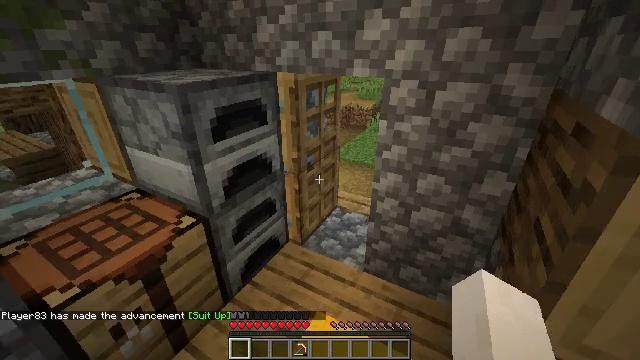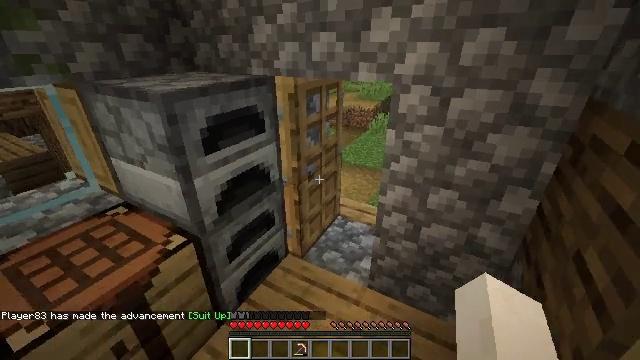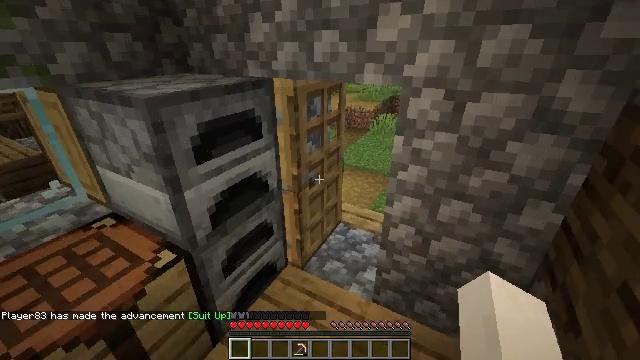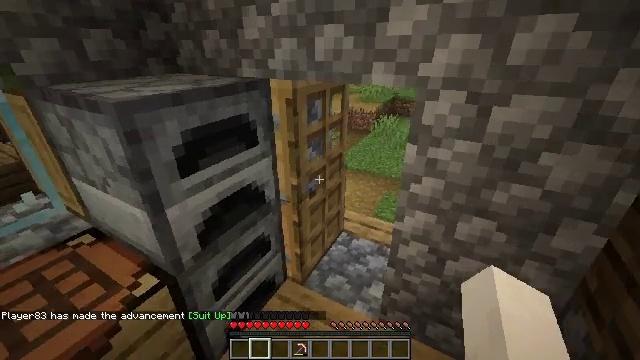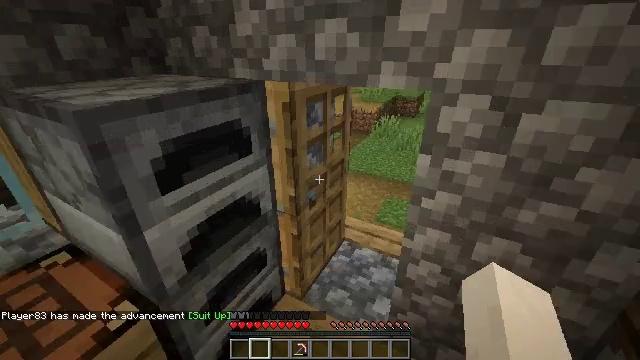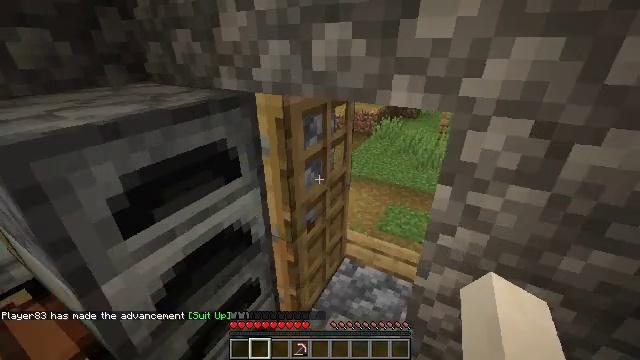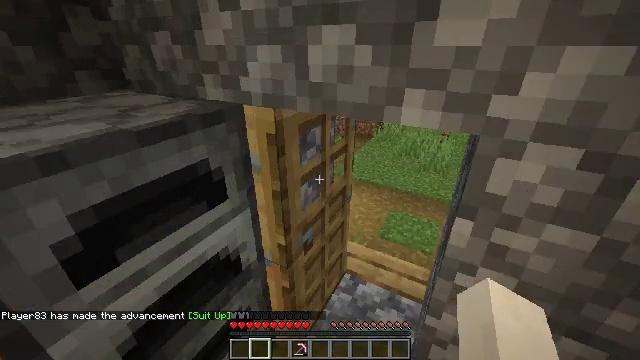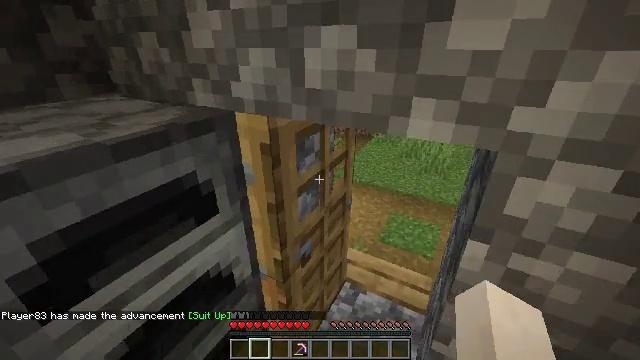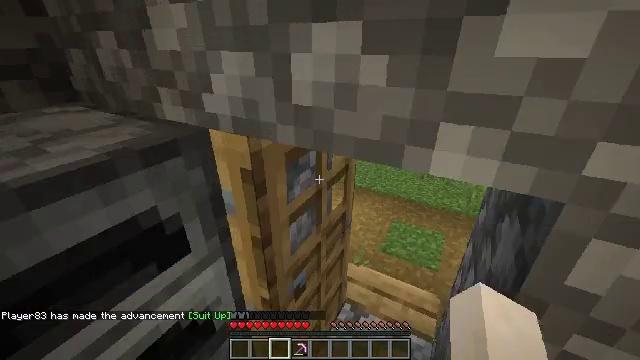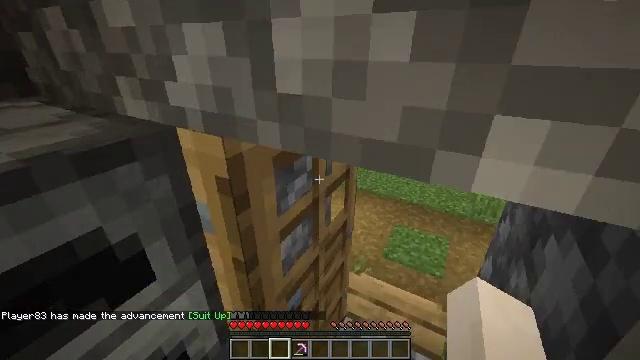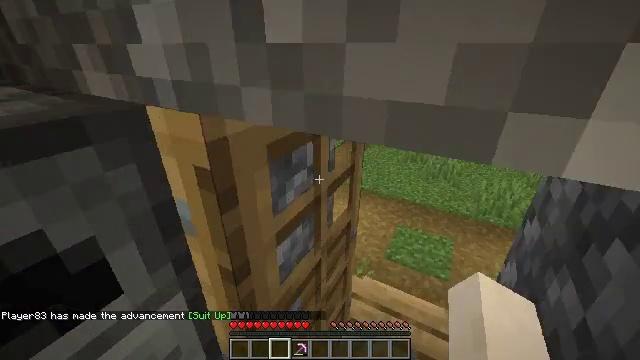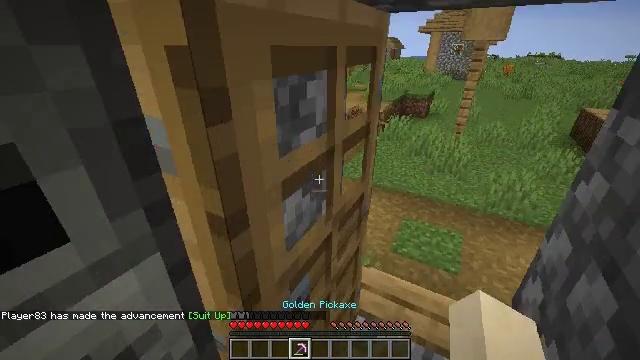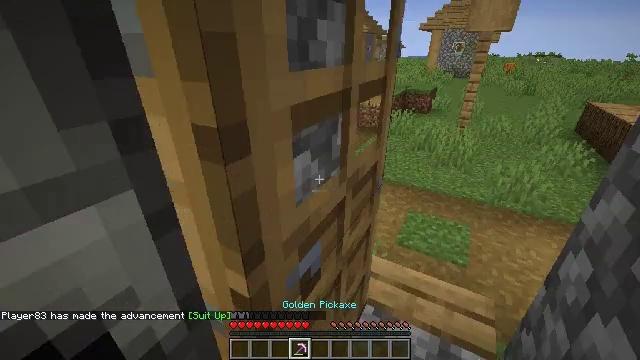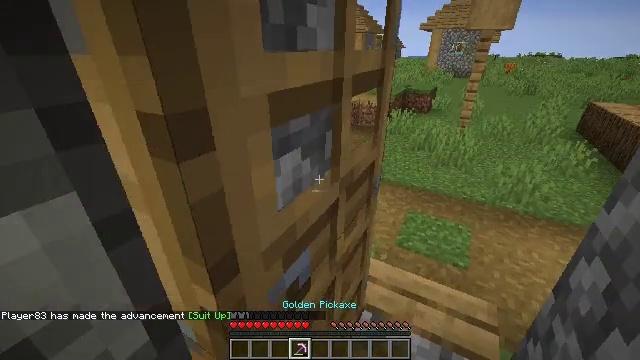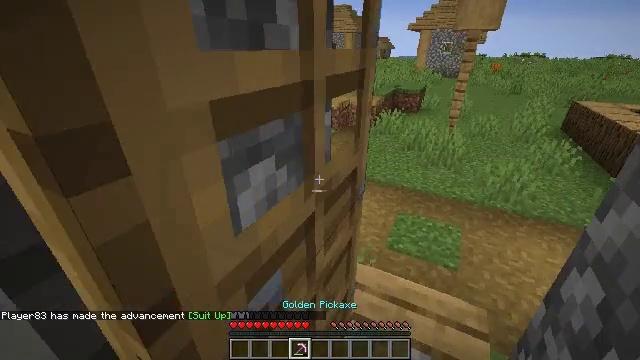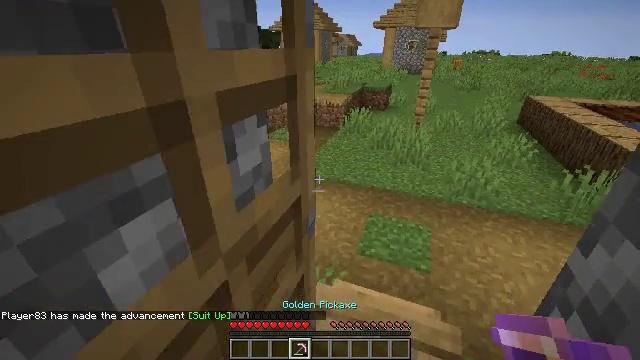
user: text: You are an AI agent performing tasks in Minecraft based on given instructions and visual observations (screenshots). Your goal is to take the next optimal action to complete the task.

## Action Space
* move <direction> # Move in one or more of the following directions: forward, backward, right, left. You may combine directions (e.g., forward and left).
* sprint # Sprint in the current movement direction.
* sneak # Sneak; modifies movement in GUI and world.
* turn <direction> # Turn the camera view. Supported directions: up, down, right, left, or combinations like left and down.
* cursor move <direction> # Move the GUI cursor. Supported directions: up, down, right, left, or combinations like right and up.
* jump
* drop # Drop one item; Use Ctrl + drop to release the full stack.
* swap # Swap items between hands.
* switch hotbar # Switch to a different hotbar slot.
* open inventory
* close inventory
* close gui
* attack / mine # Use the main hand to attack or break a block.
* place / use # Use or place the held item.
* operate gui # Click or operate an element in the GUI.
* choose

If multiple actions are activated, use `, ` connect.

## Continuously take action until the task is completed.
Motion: motion action
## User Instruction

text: Mine cobblestone underground.
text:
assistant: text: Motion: move forward
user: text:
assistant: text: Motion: move forward
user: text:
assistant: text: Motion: move forward
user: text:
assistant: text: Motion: move forward
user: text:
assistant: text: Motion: move forward
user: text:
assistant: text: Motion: move forward
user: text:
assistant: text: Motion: move forward
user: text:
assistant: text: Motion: move forward
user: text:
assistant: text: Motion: move forward
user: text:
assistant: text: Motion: move forward
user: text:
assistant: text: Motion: move forward
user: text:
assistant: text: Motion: move forward
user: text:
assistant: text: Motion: move forward
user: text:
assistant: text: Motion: move forward, turn right
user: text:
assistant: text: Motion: move forward, turn right
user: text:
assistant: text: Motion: move forward
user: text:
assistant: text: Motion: move forward
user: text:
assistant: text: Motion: move forward, turn right
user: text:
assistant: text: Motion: move forward, turn right
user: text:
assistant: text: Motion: move forward, turn right
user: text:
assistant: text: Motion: move forward, turn right
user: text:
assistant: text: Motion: move forward, turn right
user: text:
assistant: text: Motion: move forward, turn right
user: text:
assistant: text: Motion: move forward
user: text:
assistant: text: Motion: move forward
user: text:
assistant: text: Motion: move forward
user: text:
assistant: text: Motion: move forward
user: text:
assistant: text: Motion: move forward
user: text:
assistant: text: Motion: move forward
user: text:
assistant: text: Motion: move forward